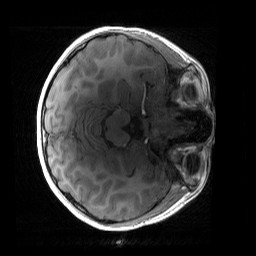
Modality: T1w
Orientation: axial
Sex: male
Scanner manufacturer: siemens
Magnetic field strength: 3 T
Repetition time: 1.9 s
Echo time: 0.00243 s